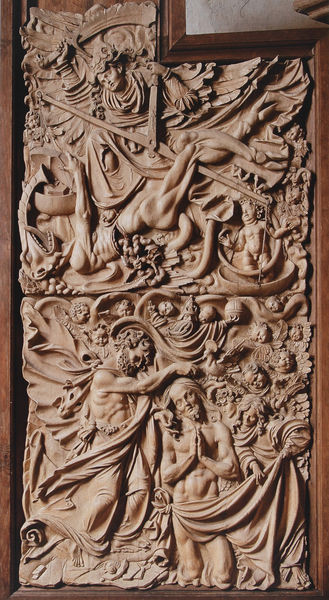
Titel: Hochaltar, linker Flügel
Künstler: Meister H. L.
Standort: Niederrotweil
Institution: St. Michael
Schlagwörter: flügel, himmel, szene, ball, kind, engel, relief, schlacht, kugel, beten, gebet, jesus, hölle, relif, betender